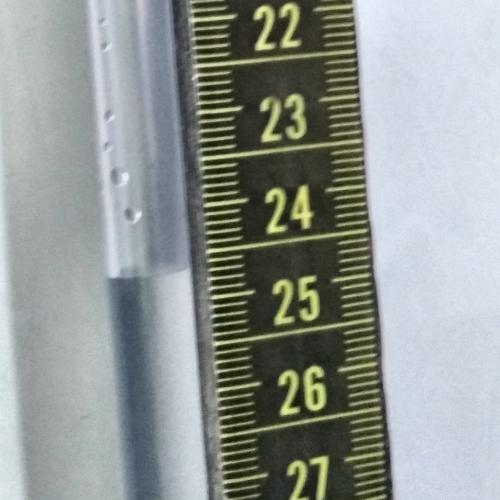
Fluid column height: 24.7 cm